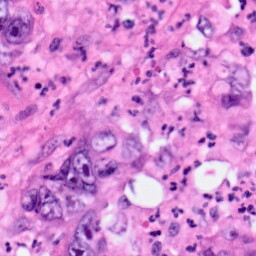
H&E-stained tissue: Pancreatic